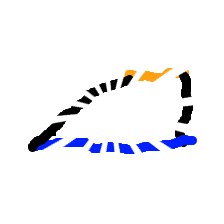
Shape: trapezoid